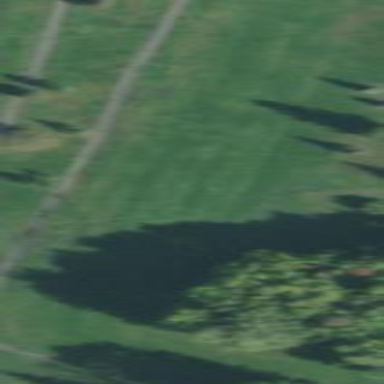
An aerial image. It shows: Golf fairway in the image.